Question: I'm using the WheelView( <URL>. I'd like to display the unit of the current value next to it like it is shown in this picture.

Sadly, the WheelView doesn't support labelling (anymore). Any idea how I can implement this?
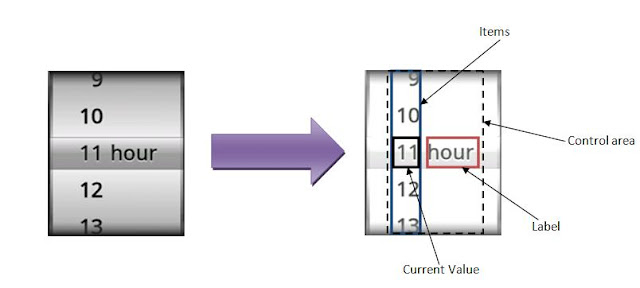
Answer: i know this is what you want, but the closest thing to it, and it can be done easily. you could include your tag in the format string, like this:
'wheelView.setViewAdapter(new NumericWheelAdapter(getActivity(), 0, 23, "%02d hour"))'